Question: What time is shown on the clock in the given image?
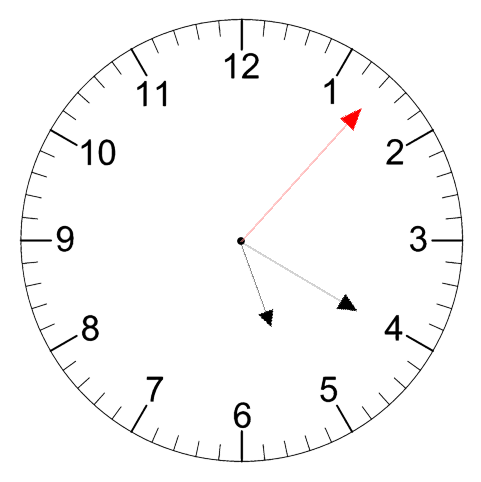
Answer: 05:20:07